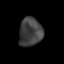
Tissue: skin
Cell type: Epithelial cells
Senescence score: 0.2789
Nuclear area (px): 648
Mean DAPI intensity: 63.863